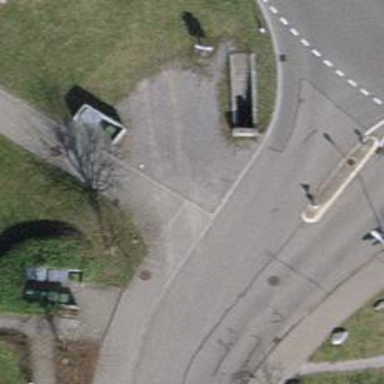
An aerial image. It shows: Kerb barrier.